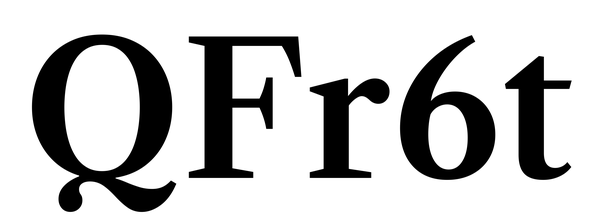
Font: LibreCaslonText_SemiBold